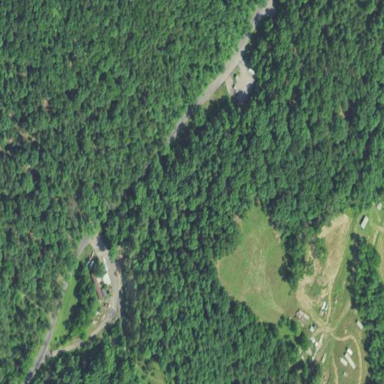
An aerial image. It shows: Beautiful woodland area.